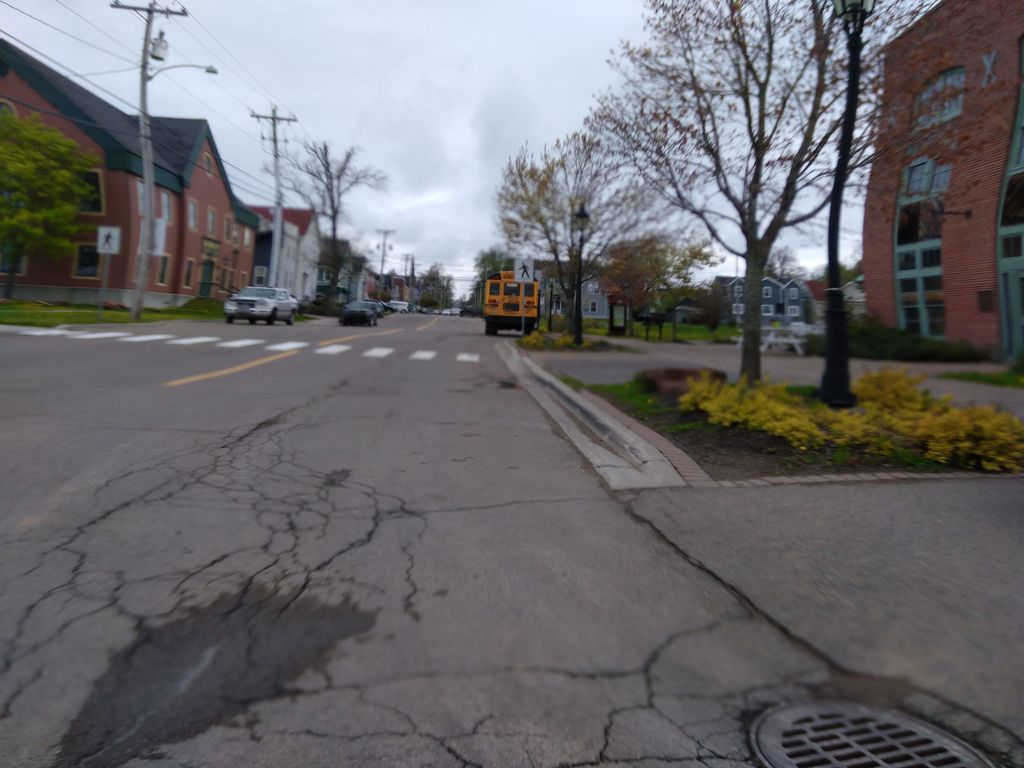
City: charlottetown